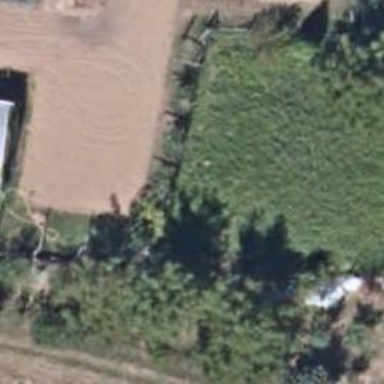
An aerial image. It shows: Fence.